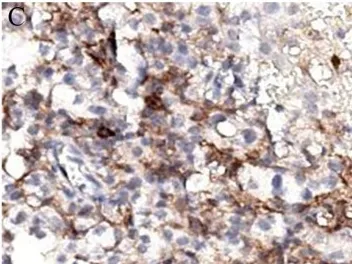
(C) CPS of tumor PD-L1 expression: Number of PD-L1 stained cells (tumor cells, lymphocytes, macrophages)/total tumor cells (PD-L1 stained and non-stained) x100.
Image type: pathology (immunostaining)